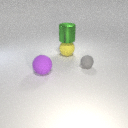
large purple rubber sphere in front of large yellow rubber sphere